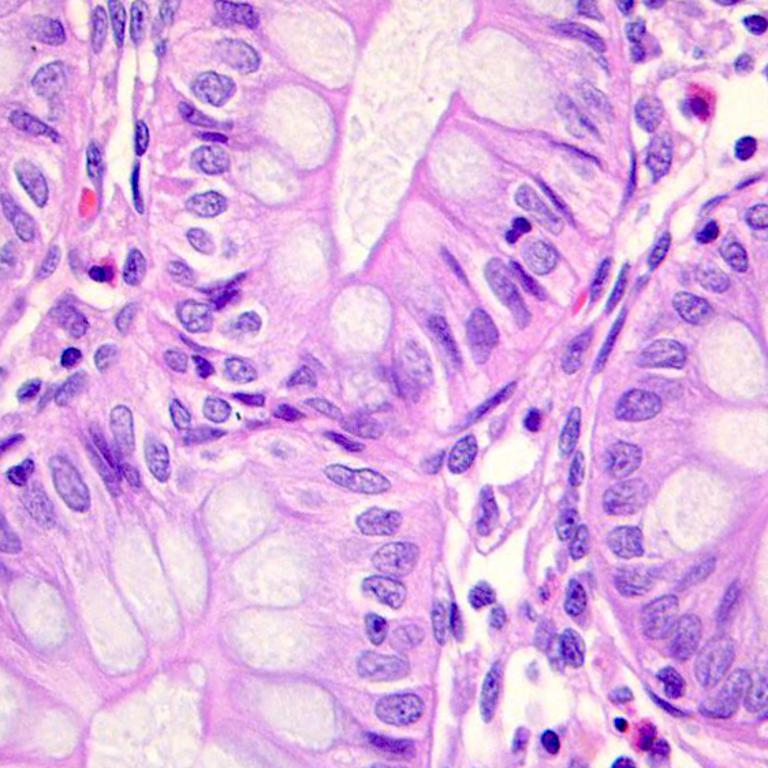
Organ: colon
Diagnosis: benign